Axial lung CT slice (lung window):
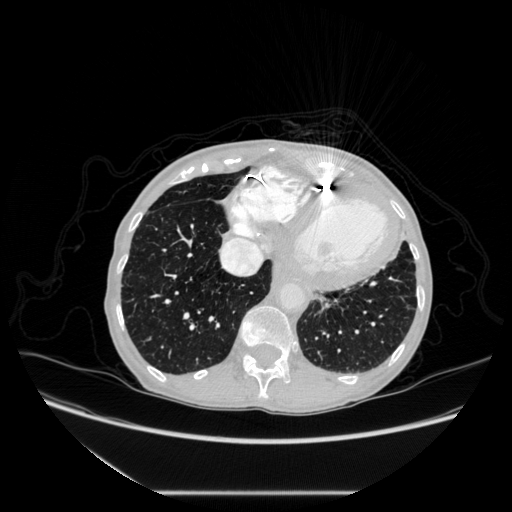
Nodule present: no